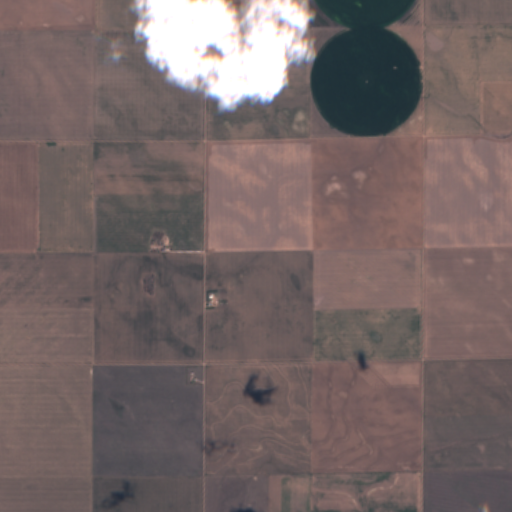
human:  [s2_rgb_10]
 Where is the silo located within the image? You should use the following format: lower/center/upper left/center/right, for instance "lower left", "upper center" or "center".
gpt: The silo is located in the upper center of the image.
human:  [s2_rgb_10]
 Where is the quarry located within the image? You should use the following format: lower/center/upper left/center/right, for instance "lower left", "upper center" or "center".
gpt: There is no quarry in the image.